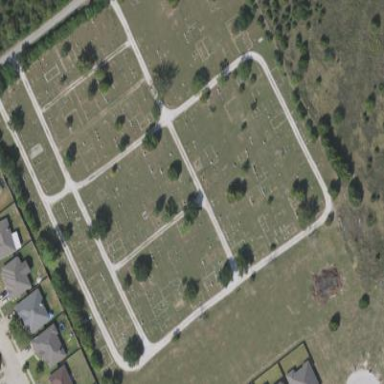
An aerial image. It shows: Cemetery.